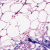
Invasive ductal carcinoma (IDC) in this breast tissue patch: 0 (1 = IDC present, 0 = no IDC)